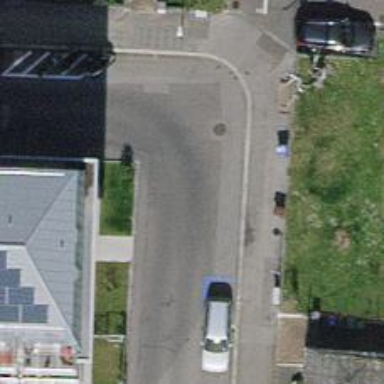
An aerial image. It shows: Residential road with asphalt surface and sidewalk on the left side.